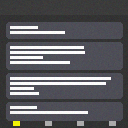
Screen state: on